Field crop: maize
Growth stage: 2
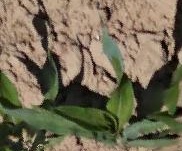
Species: maize